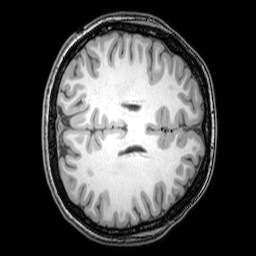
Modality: T1w
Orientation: axial
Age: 24
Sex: female
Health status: healthy
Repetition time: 0.081 s
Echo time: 0.037 s